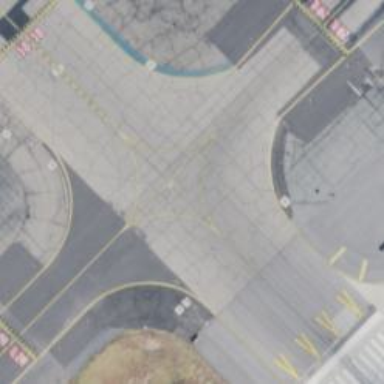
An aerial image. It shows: Image of taxiway at airport.